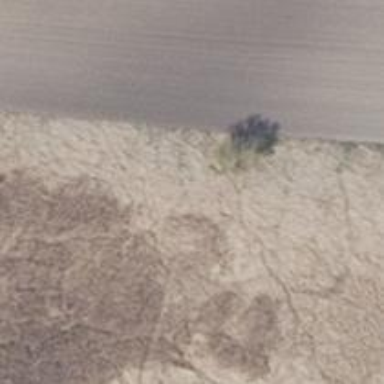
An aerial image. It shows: Deciduous tree with broadleaved leaves.